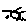
Label: sun